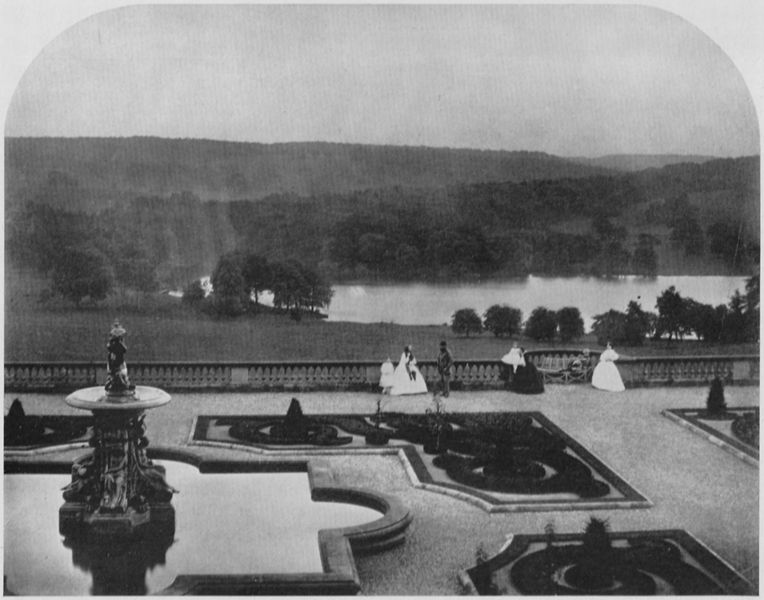
Titel: Die Terrasse und der Park des Hauses Herwood
Künstler: Roger Fenton
Institution: Sammlung Barbara Peecock
Schlagwörter: baum, berg, himmel, mann, schatten, wasser, weiß, bäume, fluss, frauen, landschaft, menschen, mädchen, see, teich, ufer, blumen, damen, frau, grau, hintergrund, kleid, kleider, licht, schwarz, anlage, ausblick, park, parkanlage, rasen, schloss, weg, wiese, zaun, barock, stein, herr, horizont, hügel, natur, spiegelung, strauch, brüstung, busch, büsche, gewässer, sträucher, wege, familie, kind, tochter, pflanzen, rokoko, tal, wald, brunnen, kinder, bassin, garten, springbrunnen, statue, aussicht, terrasse, man, röcke, berge, gebirge, hof, französisch, kies, stille, symmetrie, geländer, junge, foto, fotografie, photographie, regen, balustrade, wälder, becken, schwarz weiß, französich, photo, alleen, mauern, beet, beete, ballustrade, fontäne, hochzeit, fotographie, töchter, aufnahme, englisch, gartenanlage, buchsbaum, hecken, ffff, rabatten, gartenbau, reifröcke, daguerrotypie, krinolinen, schwarzweis, brunnenbecken, brunnenschale, daguerre, memschen, sprinbrunnen, gerb, frauen reifrock